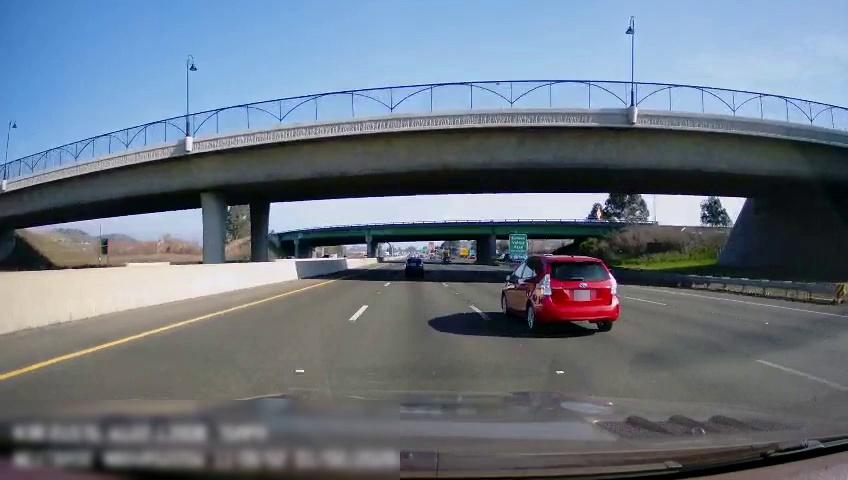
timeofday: Day
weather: Sunny
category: Drivable Space
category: Vehicles | Car
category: Vehicles | SUV
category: Vehicles | Car
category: Lanes | Current Lane
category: Lanes | Alternate Lane
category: Lanes | Current Lane
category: Lanes | Alternate Lane
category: Lanes | Alternate Lane
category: Lanes | Alternate Lane
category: Traffic | Signs